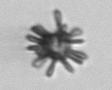
Label: Rhabdolithes